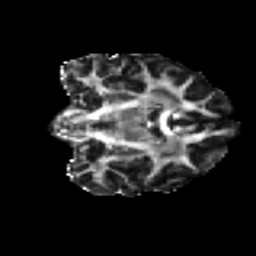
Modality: FA
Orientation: coronal
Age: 23
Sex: female
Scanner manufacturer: ge
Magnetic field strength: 3 T
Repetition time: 7.8 s
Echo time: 0.0609 s